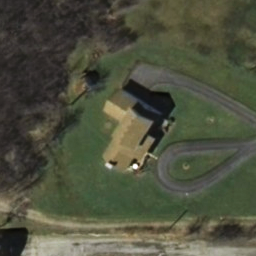
Label: residential